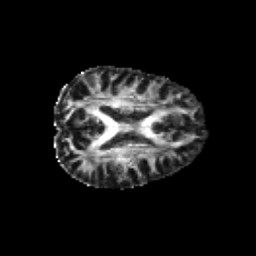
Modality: FA
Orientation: axial
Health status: healthy
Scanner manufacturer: philips
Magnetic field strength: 3 T
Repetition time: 6.964 s
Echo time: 0.092 s